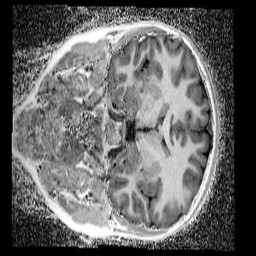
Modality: UNIT1_denoised
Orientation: coronal
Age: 11
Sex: female
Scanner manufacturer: siemens
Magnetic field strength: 3 T
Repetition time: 4 s
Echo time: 0.00299 s